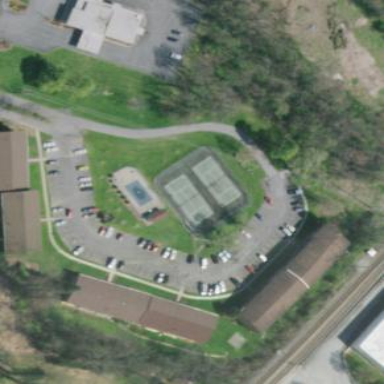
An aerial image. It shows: Tennis court on the leisure land pitch.